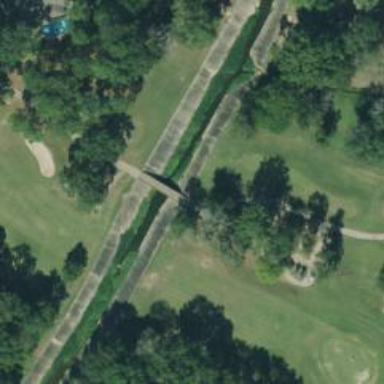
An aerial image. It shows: Service road on bridge.